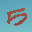
Label: 5